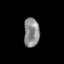
Tissue: skin
Cell type: Epithelial cells
Senescence score: 0.2039
Nuclear area (px): 445
Mean DAPI intensity: 137.818